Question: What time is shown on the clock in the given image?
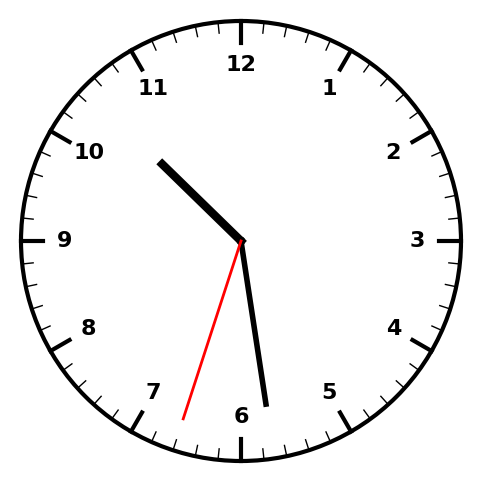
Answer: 10:28:33